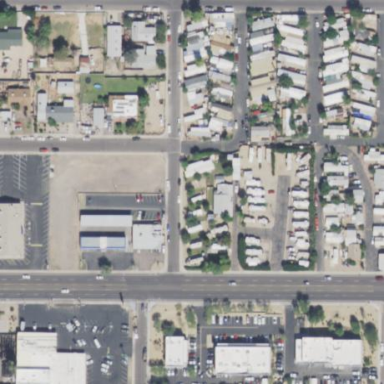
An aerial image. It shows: Residential area designated as trailer park.